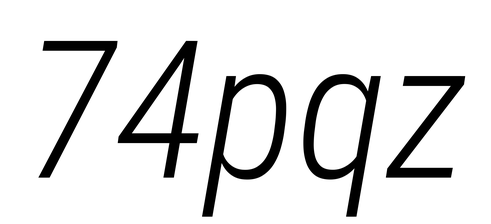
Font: Roboto-Italic_Condensed_Light_Italic